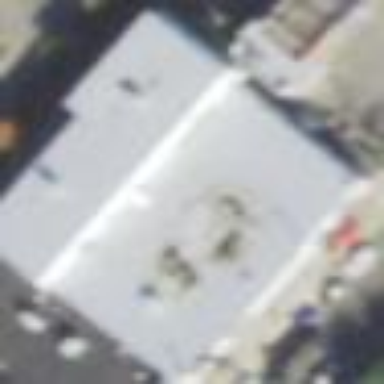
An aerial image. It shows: Building.